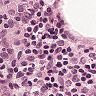
Metastatic tissue present: no